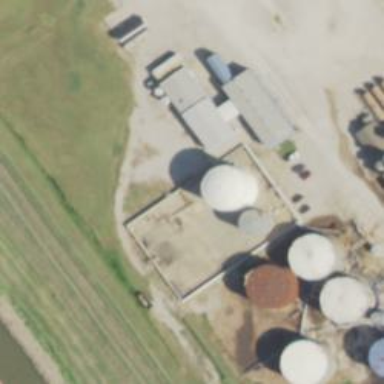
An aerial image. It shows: Storage tank that is man-made.